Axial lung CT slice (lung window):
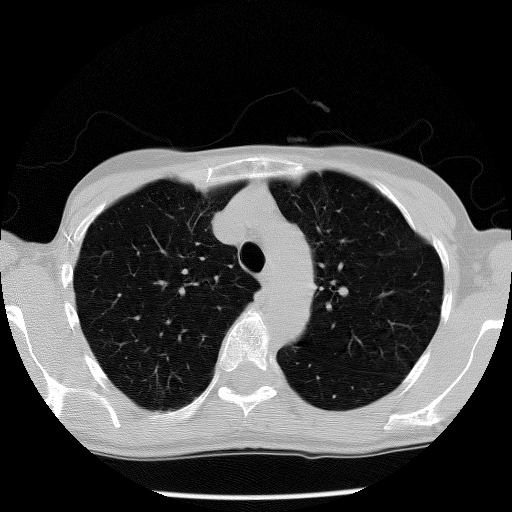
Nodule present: no